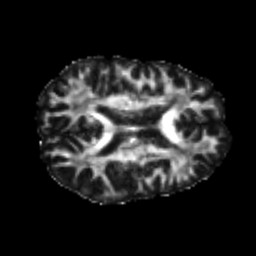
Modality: FA
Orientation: axial
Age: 25
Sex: male
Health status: healthy
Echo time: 0.074 s